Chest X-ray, PA view. Patient: 80 years old, sex F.
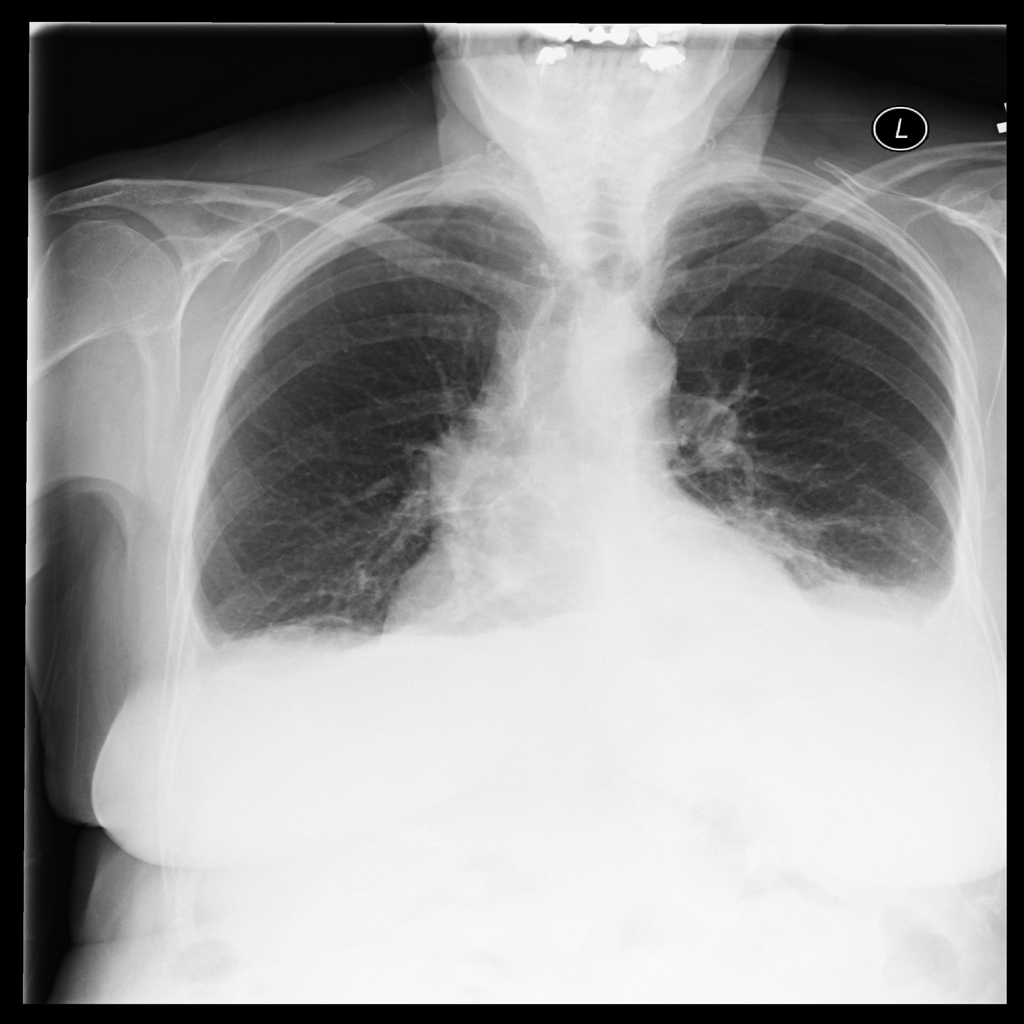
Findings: Effusion